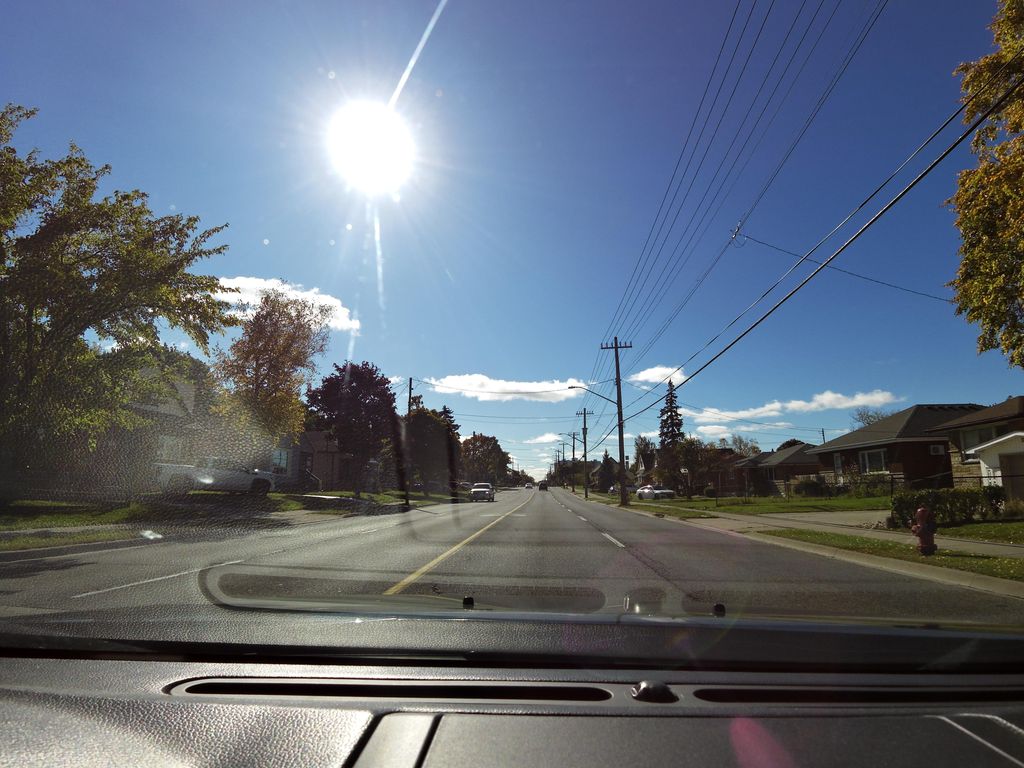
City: hamilton